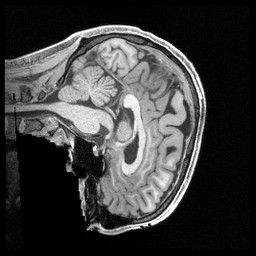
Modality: T1w
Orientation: sagittal
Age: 30
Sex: male
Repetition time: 2.4 s
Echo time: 0.00222 s